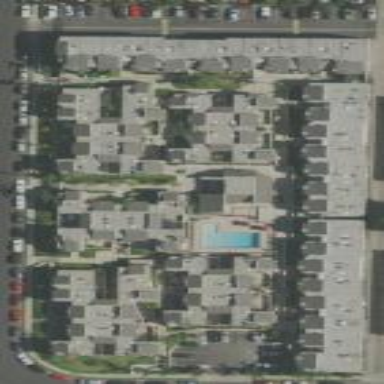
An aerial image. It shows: Residential area with apartments.